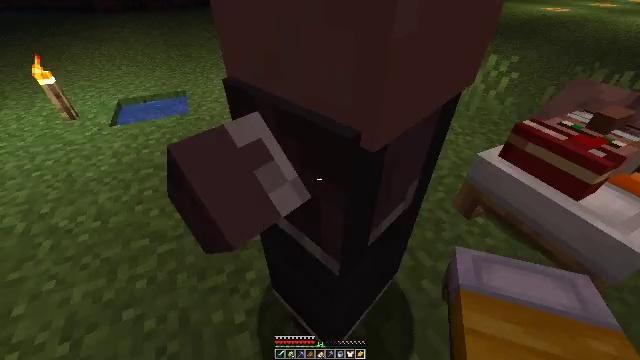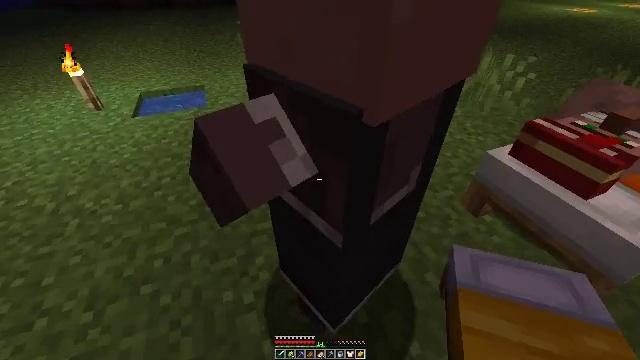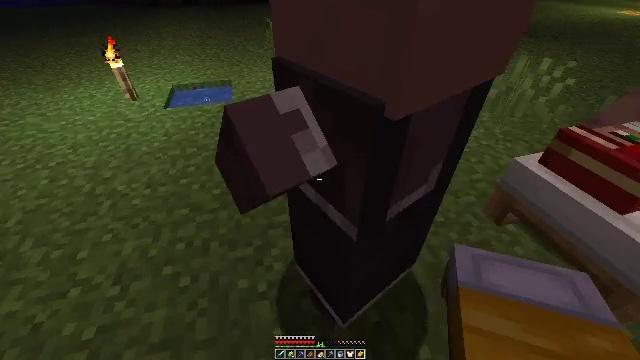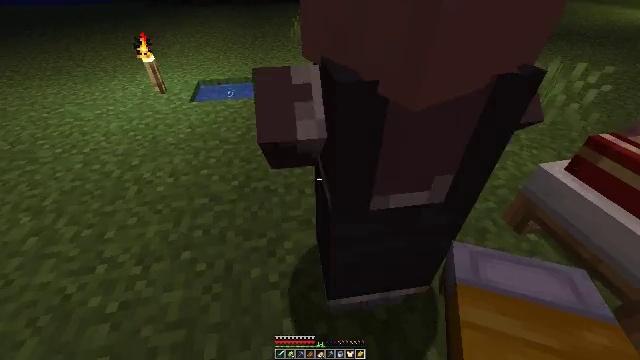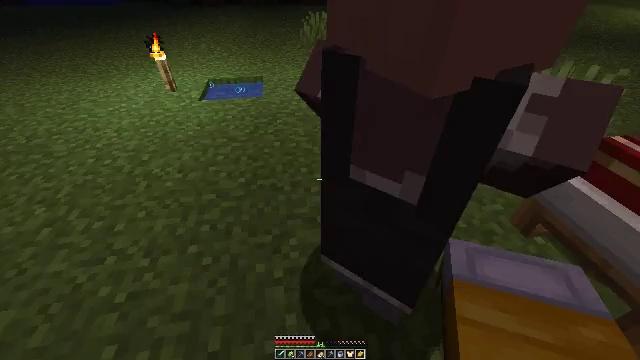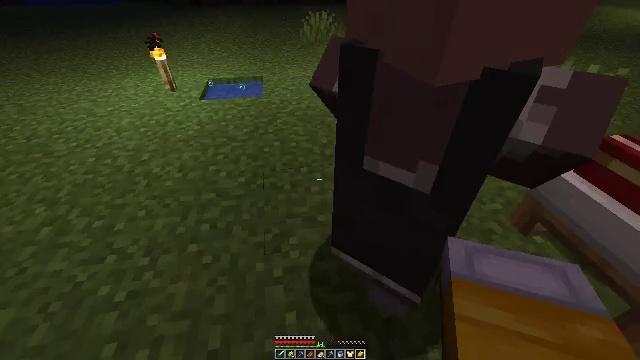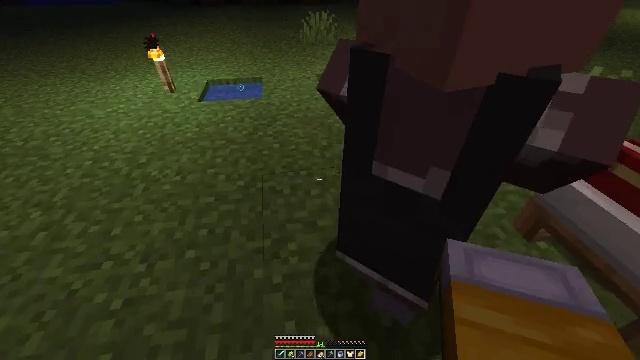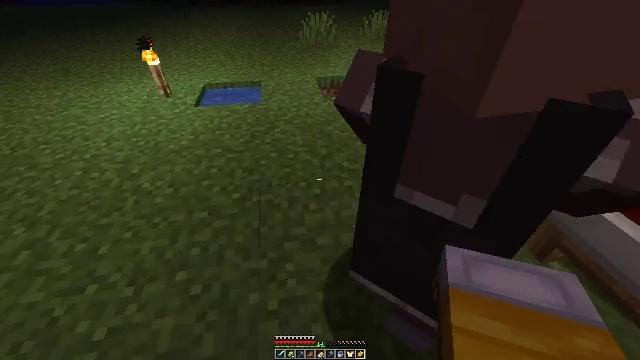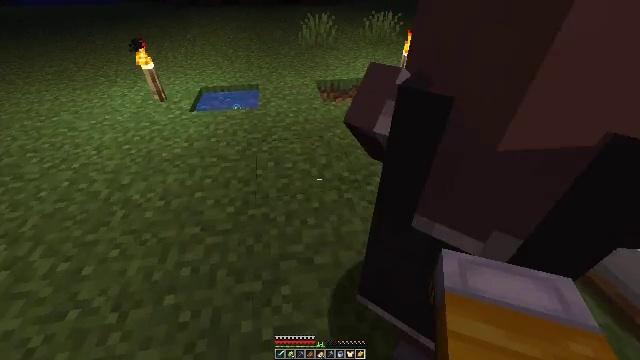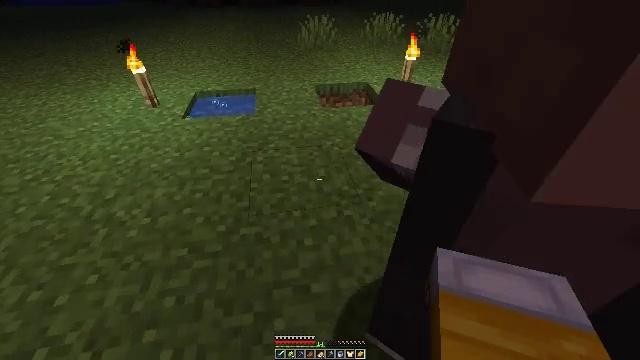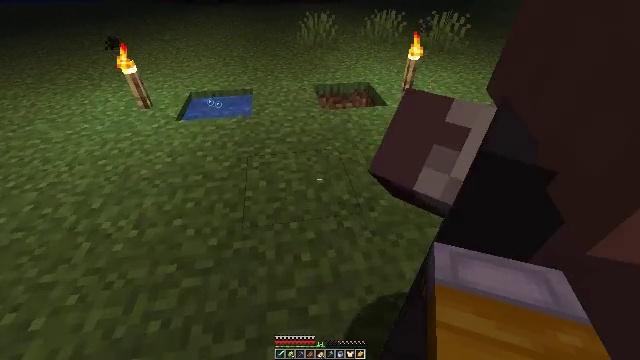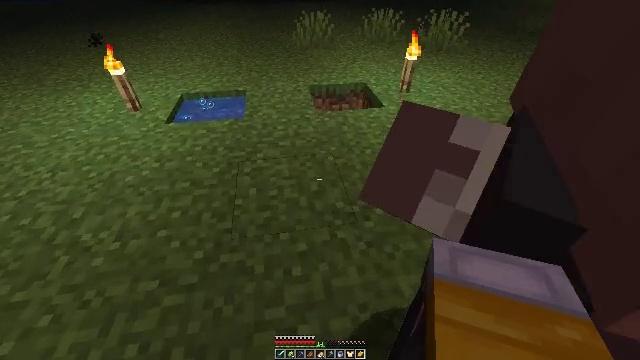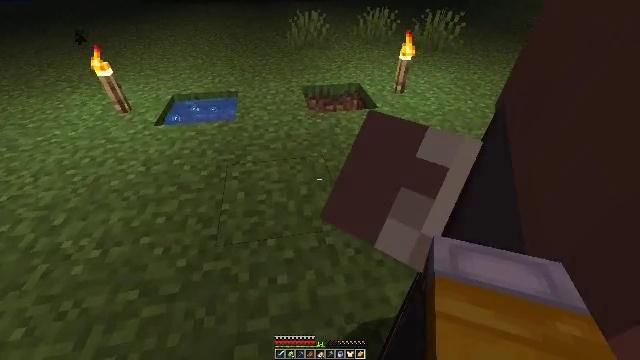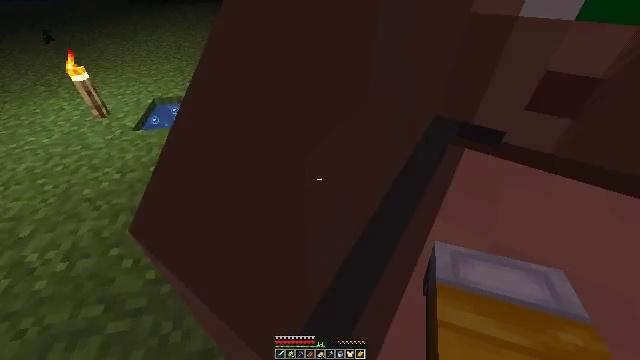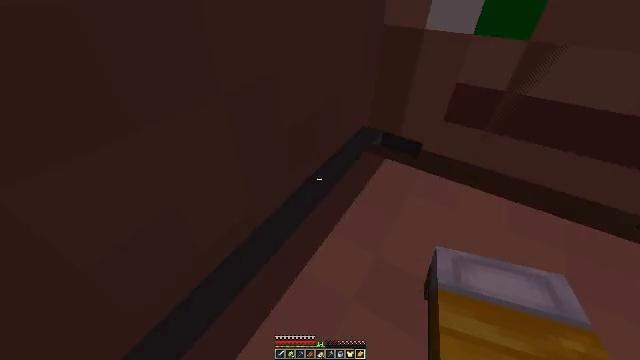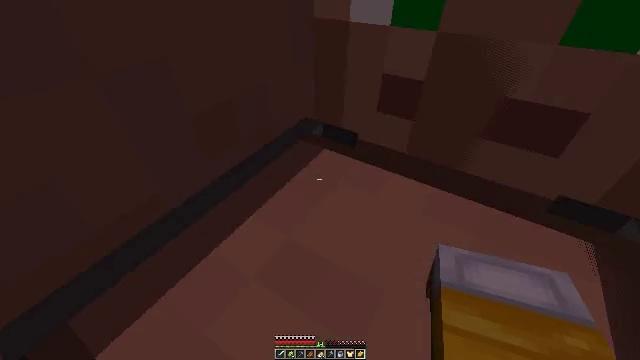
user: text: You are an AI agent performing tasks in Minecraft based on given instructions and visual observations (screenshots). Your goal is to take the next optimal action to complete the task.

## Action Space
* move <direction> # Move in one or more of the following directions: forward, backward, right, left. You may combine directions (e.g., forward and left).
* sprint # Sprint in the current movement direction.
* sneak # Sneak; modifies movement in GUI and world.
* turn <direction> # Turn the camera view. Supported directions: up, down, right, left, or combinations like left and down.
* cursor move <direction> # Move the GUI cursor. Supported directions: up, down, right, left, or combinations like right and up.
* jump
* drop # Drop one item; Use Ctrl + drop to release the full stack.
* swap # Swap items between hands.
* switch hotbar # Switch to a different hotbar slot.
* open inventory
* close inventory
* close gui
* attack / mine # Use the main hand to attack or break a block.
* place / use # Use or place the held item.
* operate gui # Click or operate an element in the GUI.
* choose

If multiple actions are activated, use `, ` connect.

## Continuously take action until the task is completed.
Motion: motion action
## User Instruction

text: Break the orange bed to collect it.
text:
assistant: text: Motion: turn left
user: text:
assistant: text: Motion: turn left
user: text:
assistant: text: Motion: turn left
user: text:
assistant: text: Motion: turn left
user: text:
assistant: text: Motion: no_op
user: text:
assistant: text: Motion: move forward
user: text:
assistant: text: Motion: move forward
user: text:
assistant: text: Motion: move forward
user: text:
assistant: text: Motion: move forward
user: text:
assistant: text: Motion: move forward
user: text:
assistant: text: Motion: move right
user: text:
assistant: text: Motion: move right
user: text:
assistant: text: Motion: move right, turn right
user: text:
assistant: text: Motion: move right, turn right
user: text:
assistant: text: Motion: no_op
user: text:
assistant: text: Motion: no_op
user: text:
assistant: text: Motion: no_op
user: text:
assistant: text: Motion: no_op
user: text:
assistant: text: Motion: no_op
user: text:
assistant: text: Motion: no_op
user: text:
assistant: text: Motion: no_op
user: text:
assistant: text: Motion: no_op
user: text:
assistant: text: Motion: no_op
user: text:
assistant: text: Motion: no_op
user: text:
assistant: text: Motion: no_op
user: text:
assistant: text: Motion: move right
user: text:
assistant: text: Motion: move right
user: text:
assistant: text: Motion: move right
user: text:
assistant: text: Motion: move right
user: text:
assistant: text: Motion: no_op